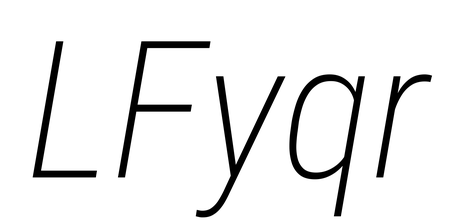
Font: Roboto-Italic_Condensed_ExtraLight_Italic